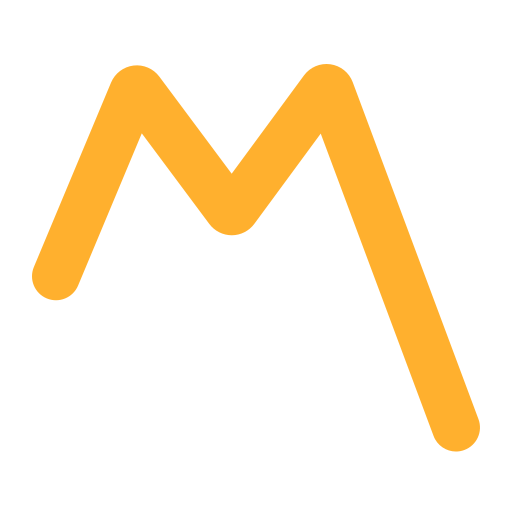
part alternation mark flat